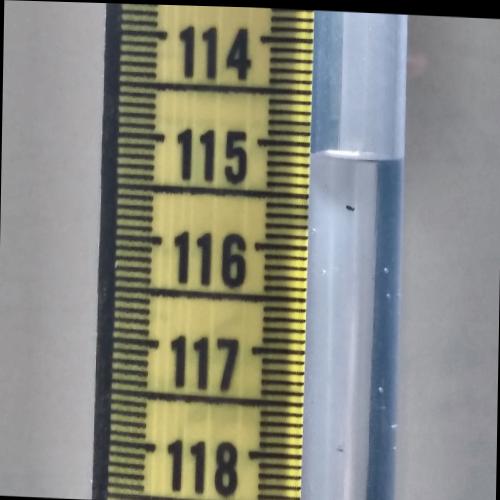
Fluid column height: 115.1 cm